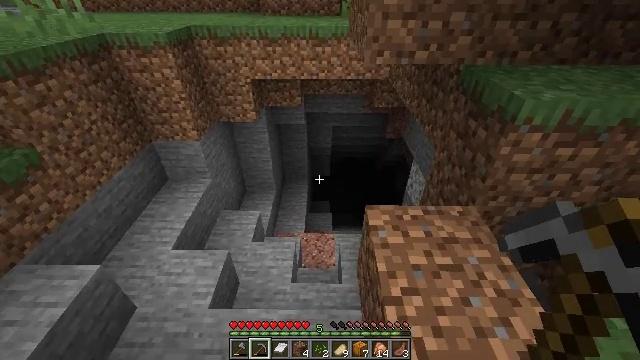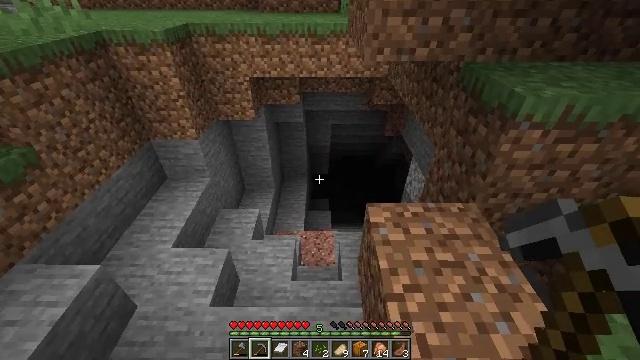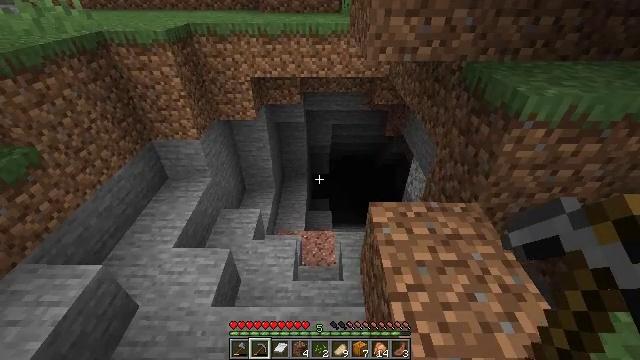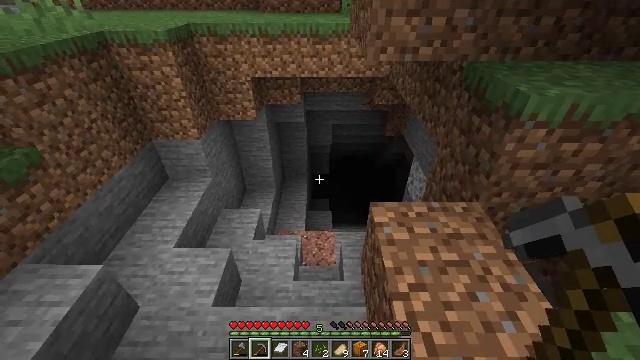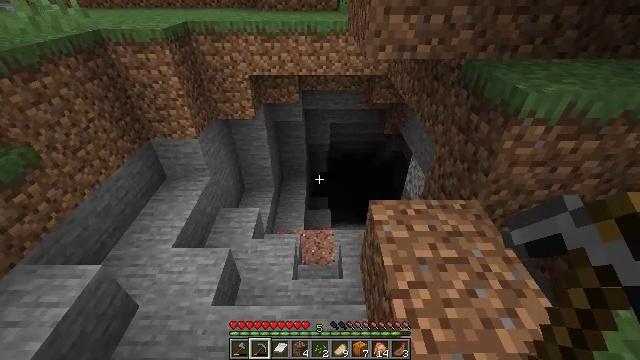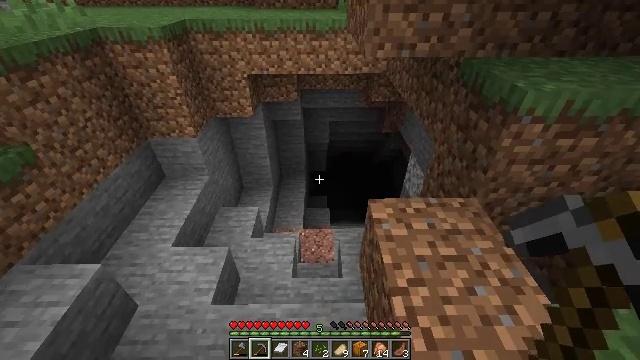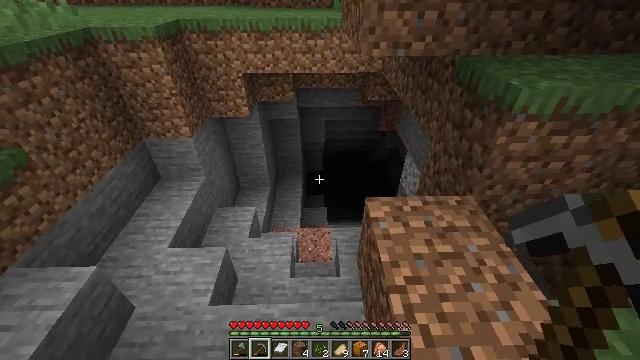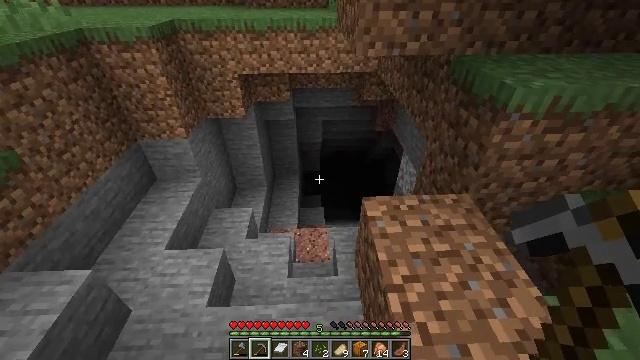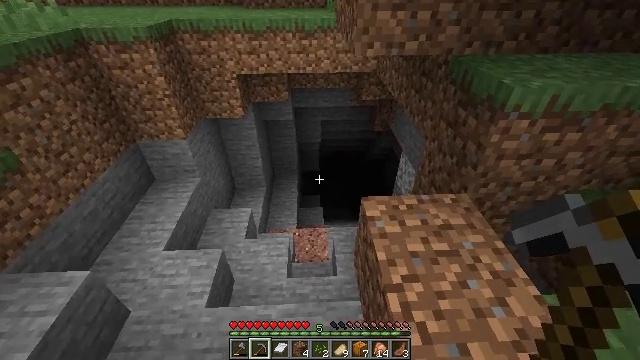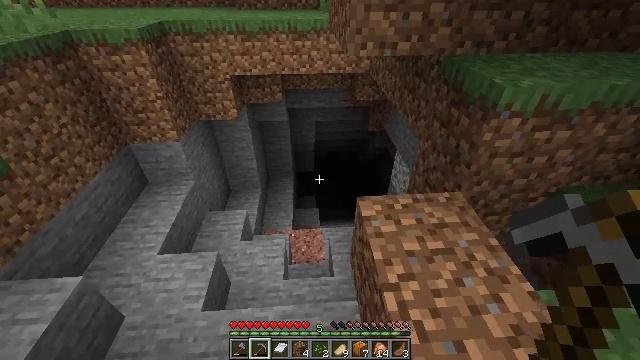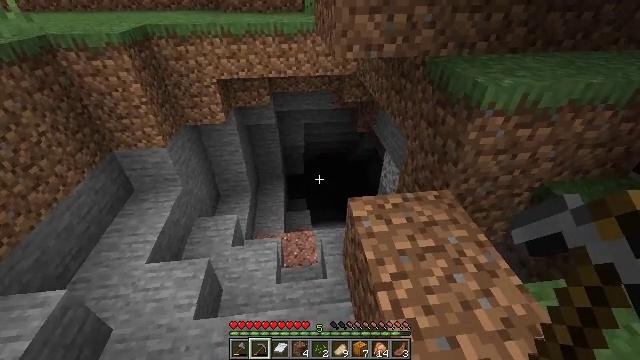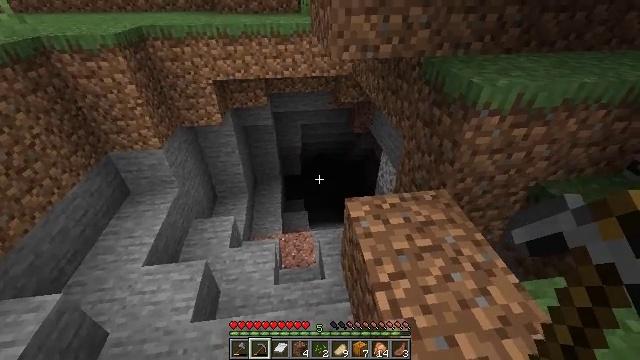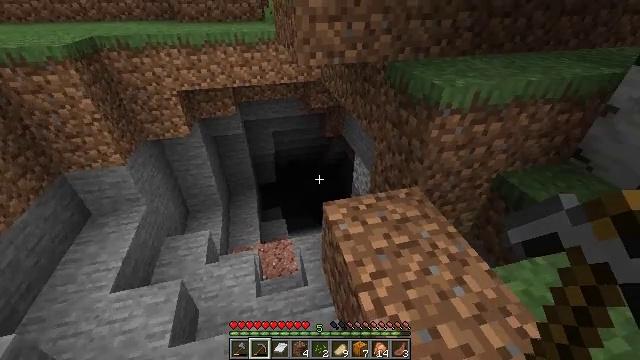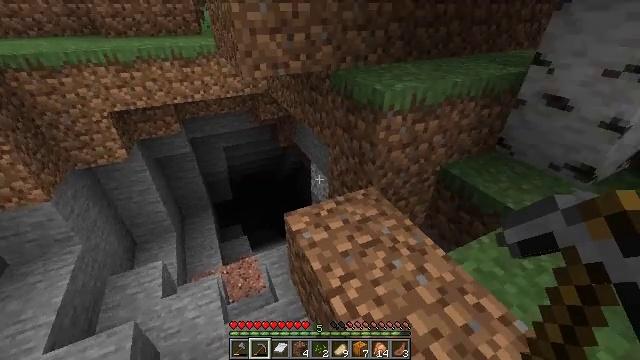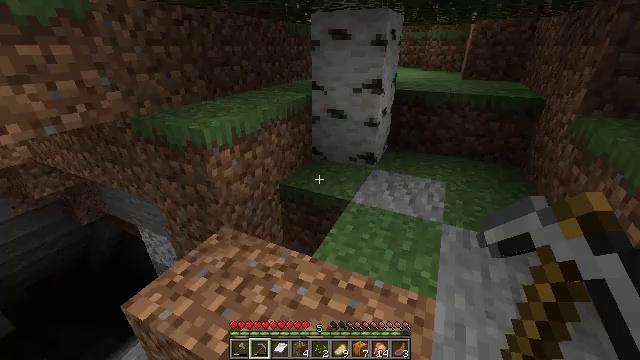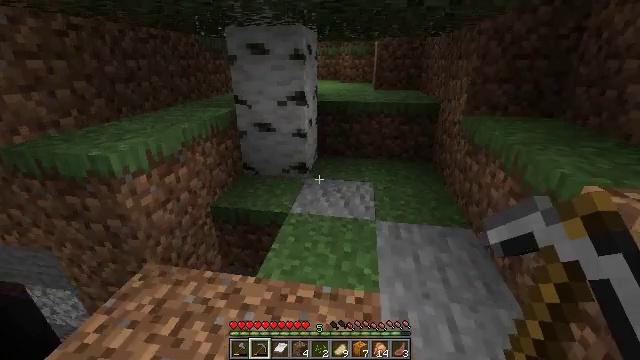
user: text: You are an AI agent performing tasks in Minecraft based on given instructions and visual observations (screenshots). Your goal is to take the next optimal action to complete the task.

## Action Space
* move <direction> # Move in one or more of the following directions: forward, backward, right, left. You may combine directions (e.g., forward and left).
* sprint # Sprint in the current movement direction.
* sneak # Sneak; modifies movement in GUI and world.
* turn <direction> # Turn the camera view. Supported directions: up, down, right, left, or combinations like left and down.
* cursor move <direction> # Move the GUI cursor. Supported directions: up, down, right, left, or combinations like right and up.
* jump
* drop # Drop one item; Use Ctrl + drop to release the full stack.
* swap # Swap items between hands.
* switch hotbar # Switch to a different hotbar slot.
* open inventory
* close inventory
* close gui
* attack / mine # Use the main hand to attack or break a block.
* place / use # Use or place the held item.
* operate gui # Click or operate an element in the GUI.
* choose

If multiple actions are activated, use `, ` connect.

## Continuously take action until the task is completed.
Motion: motion action
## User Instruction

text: Clear birch leaves to get saplings.
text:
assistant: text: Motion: no_op
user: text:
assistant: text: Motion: no_op
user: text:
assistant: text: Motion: no_op
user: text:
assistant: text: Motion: no_op
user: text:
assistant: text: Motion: no_op
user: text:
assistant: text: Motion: no_op
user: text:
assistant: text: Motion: no_op
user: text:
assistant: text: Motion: no_op
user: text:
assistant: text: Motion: turn right
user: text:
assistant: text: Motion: turn right
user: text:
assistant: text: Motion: no_op
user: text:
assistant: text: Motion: turn right and up
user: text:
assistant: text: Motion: turn right and up
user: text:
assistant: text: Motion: turn right and up
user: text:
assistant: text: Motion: turn right and up
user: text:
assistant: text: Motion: move forward, turn right and up
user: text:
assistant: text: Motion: move forward, turn right
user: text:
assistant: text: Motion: move forward
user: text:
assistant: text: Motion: move forward
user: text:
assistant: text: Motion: move forward
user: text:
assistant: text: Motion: move forward
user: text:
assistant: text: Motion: move forward
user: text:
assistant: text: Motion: move forward, turn up
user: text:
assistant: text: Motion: move forward, turn left and up
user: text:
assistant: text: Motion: move forward, turn left and up
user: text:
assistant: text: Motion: move forward, turn left and up
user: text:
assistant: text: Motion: move forward, turn left
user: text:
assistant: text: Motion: move forward, turn left
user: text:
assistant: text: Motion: move forward, turn left
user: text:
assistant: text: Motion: move forward, turn left